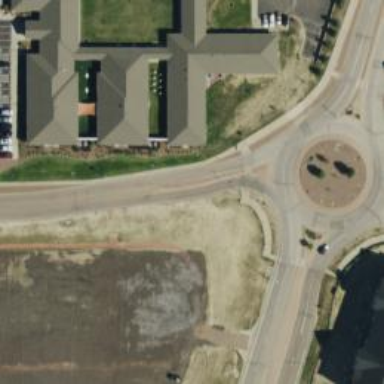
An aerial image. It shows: Unmarked footway crossing with pedestrian island.